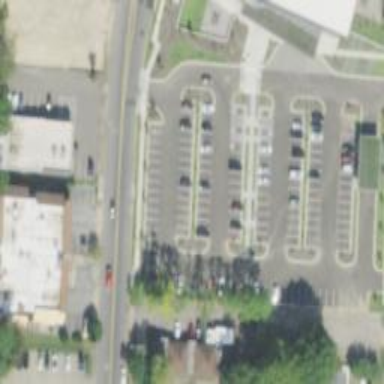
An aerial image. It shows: Parking area.